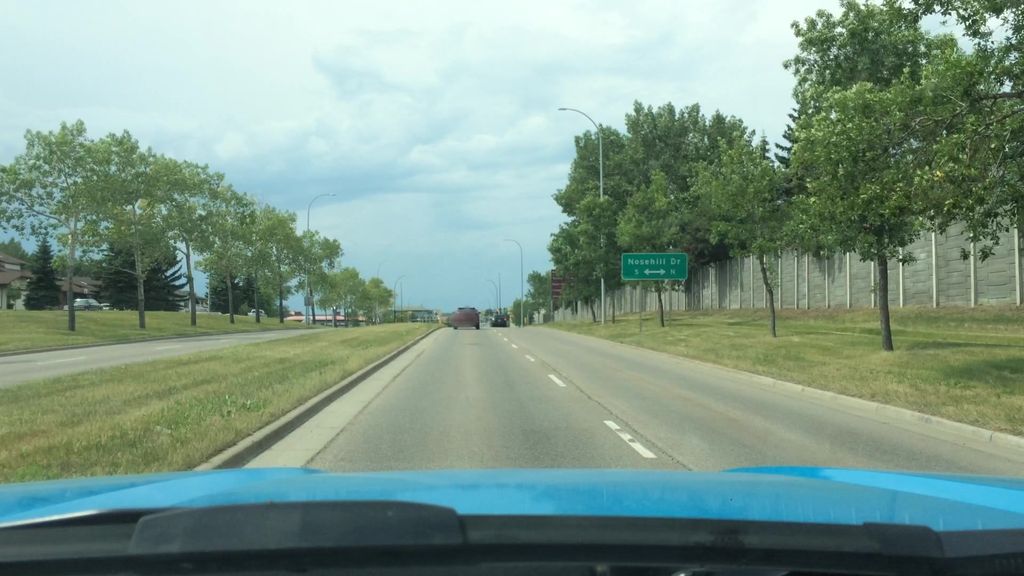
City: calgary